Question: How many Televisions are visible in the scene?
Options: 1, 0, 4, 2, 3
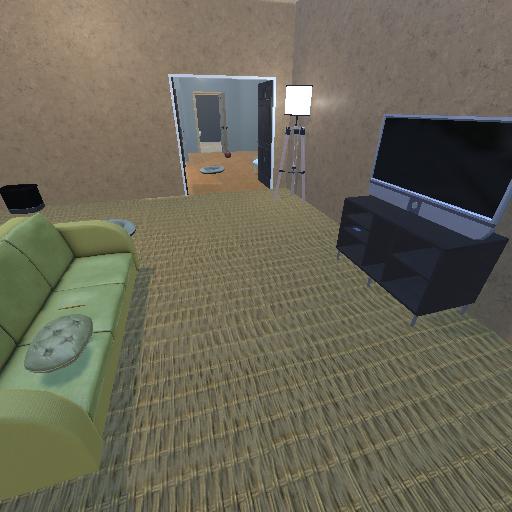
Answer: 1